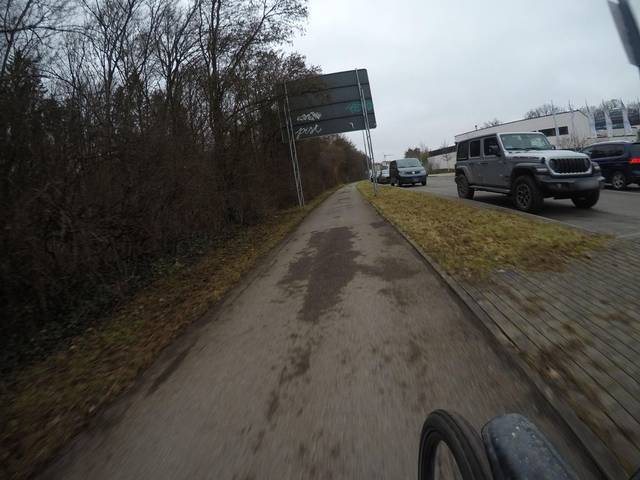
Region: Germany
Coordinates: 48.694, 9.029